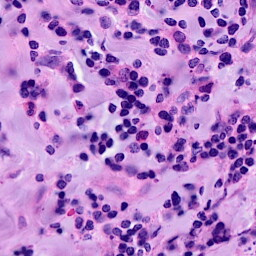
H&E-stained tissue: Breast